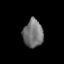
Tissue: lung
Cell type: Epithelial cells
Senescence score: 0.1897
Nuclear area (px): 541
Mean DAPI intensity: 115.538